Current action and preconditions to check: trajectory_clear

Your task: For each precondition in the list above, predict whether it will hold at this action.

Consider the current scene as observed from the mobile robot's camera, and analyze the predicted future states of all dynamic agents (e.g., people, animals, vehicles, or any moving entities) within the NEXT SECOND.

IMPORTANT: Only answer "very likely" if you are absolutely certain—based on strong, clear evidence—that a dynamic agent will violate the precondition in the predicted future state. Do NOT answer "very likely" for unlikely, ambiguous, or low-probability risks.

Ask yourself for each precondition: Is there a high probability, with clear and convincing evidence, that the predicted future states of any dynamic agent will interfere with the predicted future state of the currently executing action within the NEXT SECOND, causing that precondition to fail?

Assess the risk level based on these predictions. Use "likely" or "very likely" if motions create a clear risk of interference.

Use "neutral" or "improbable" if agents are nearby but their predicted paths are clearly diverging or non-conflicting.

Failure Risk Categories: "very improbable", "improbable", "neutral", "likely", "very likely"

Answer Format: Output ONLY the probability_of_failure value from these categories: "very improbable", "improbable", "neutral", "likely", "very likely"

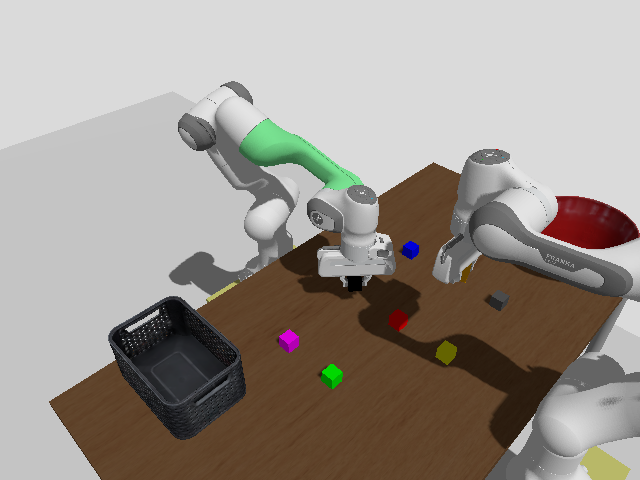

Answer: very improbable